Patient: sex M, age 74
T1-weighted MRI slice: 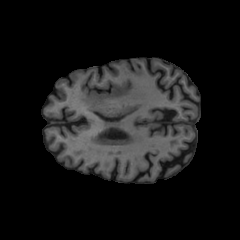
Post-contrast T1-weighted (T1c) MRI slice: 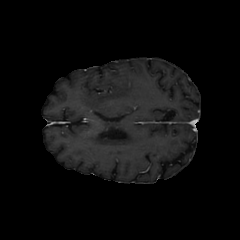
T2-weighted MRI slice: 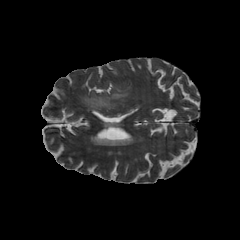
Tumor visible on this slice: yes
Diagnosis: Glioblastoma, IDH-wildtype
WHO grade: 4